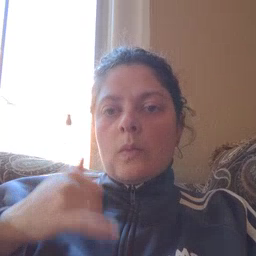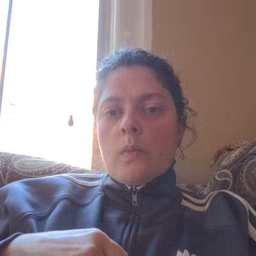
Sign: yellow